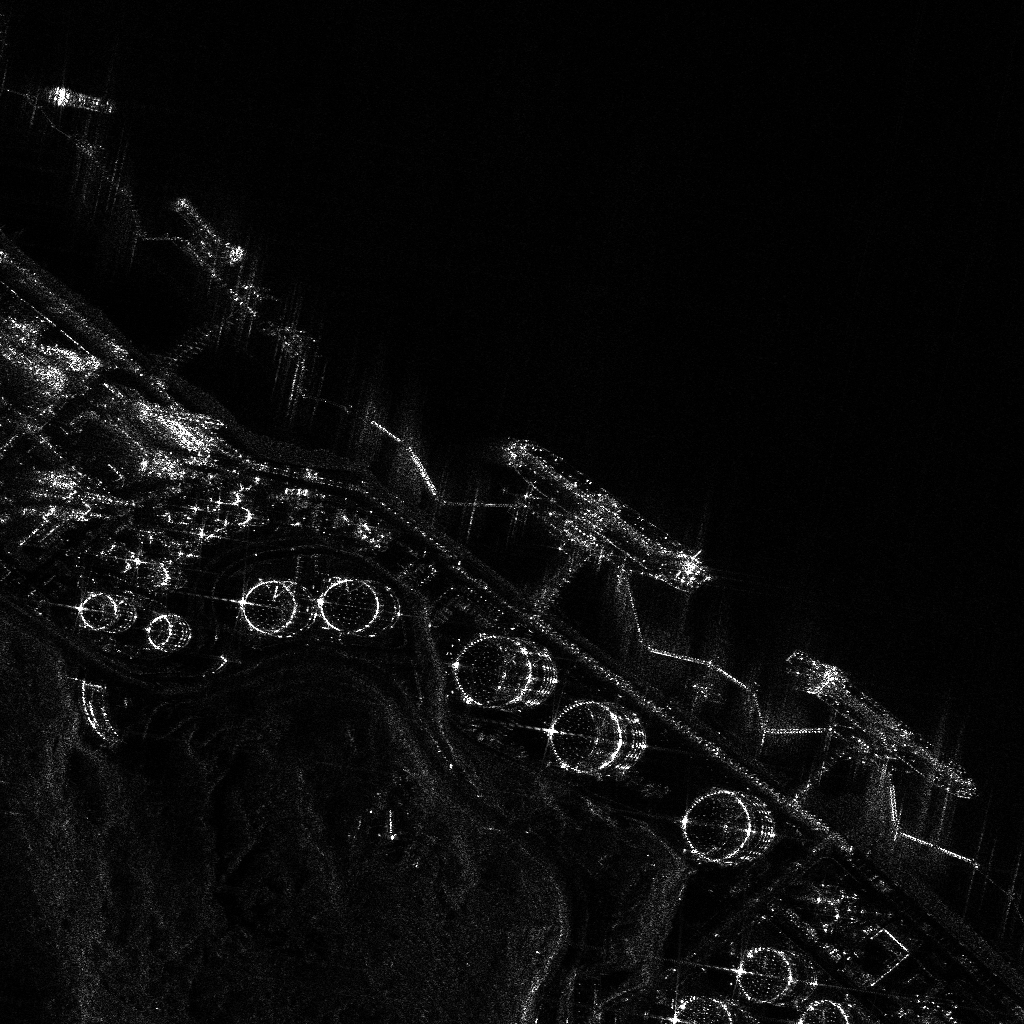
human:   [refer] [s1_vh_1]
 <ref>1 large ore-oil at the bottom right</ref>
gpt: <box>[[74, 68, 99, 74, 36]]</box>